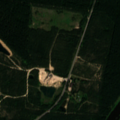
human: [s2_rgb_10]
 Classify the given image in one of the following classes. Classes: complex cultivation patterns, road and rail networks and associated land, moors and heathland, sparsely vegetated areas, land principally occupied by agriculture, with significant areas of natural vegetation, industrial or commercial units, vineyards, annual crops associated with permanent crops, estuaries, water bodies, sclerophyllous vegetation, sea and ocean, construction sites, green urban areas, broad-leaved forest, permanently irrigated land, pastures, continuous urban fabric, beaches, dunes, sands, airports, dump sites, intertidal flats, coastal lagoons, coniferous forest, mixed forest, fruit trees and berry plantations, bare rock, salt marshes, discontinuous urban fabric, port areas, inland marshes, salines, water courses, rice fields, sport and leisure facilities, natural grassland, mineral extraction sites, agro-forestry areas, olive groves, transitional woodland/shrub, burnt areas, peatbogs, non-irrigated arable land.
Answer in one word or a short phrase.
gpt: mineral extraction sites, coniferous forest, transitional woodland/shrub, water courses